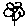
Label: flower